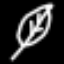
Label: leaf